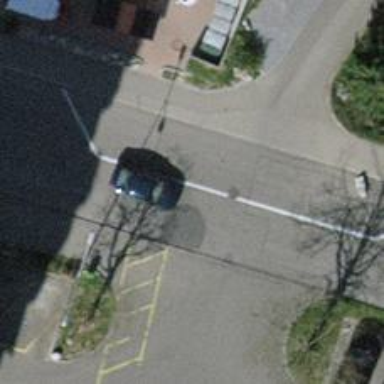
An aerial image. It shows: Uncontrolled crossing on the road.